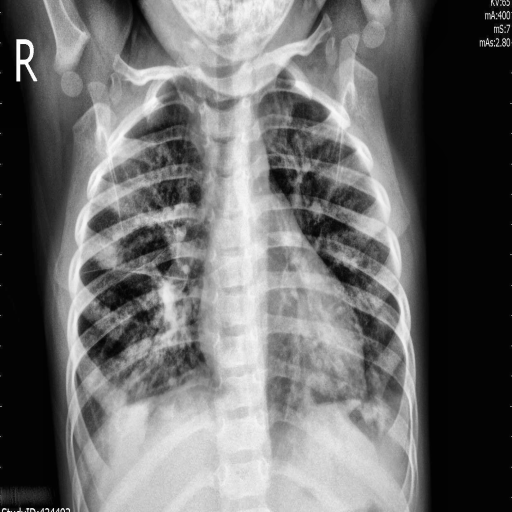
Finding: PNEUMONIA